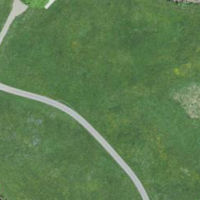
EUNIS habitat code: 24
Species observed at this site:
Filipendula ulmaria